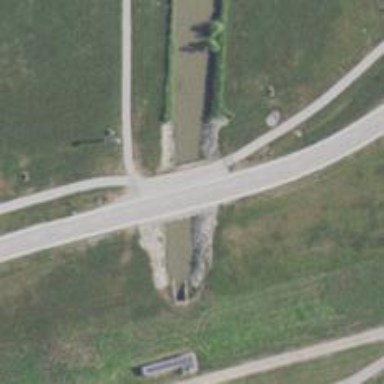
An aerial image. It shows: Bridge on unclassified road with shared cycleway.